Question: An example:

Is this possible to make something like this in CSS only?
I want to make 2 divs.
1. That will be a circle without background and border.
2. Div that will have a background
I want to make the point 1. clip the background from point 2.
That way I will be able to rotate the background, and have a nice feel of moving background.
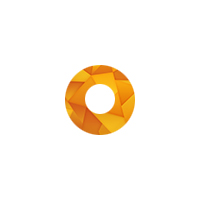
Answer: Here is a pure css animations plus shape.
The only downside to this is the middle cut out of the circle. It can not be transparent so the center color has to match the background's color. (You can set the background of the inner circle to an image or whatever suits your needs but it won't be transparent.)
Here is the css:
'''
.circ {
width: 100px;
height: 100px;
border-radius: 50%;
background-image: url("http://www.freefever.com/stock/commercial-wallpapers-abstract-colored-texture-backgroundand-photo-high.jpg");
position: relative;
top: 100px;
margin: 0 auto;
overflow: hidden;
-webkit-animation: Spin 1s linear infinite;
}
.circ:before {
content: "";
display: block;
width: 40px;
height: 40px;
border-radius: 50%;
background: #fff;
position: absolute;
left: 50%;
top: 50%;
margin-left: -20px;
margin-top: -20px;
box-shadow: 0 2px 3px rgba(0, 0, 0, 0.4);
}
@-webkit-keyframes Spin {
from {
background-position: 0 0;
}
to {
background-position: 0 100%;
}
}
'''
Finally, the live fiddle: <URL>
---
fiddle(forgot to include other browser prefixes): <URL>
One thing I suggest it to make a sepreate css file for the animations, due to keyframes they take up a lot of space in your files. Something like animations.css so your normal styles can be isolated on the main css file.
If you need the center to be responsive to what is behind it then I suggest theChrisMarsh's answer.